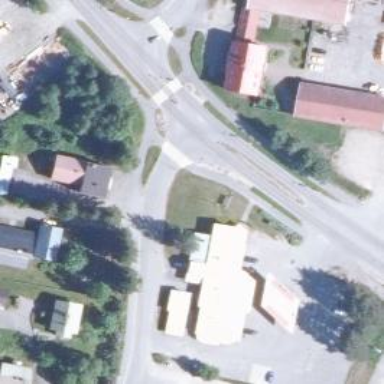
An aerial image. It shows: Asphalt cycleway.